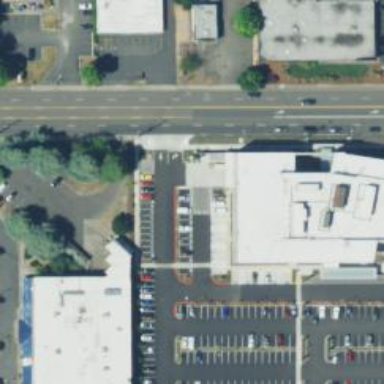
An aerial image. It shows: Parking space.